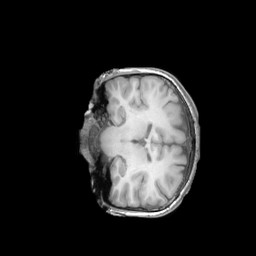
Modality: T1w
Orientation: coronal
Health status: ill
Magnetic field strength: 3 T